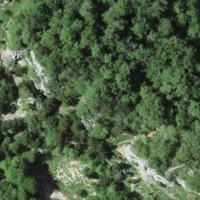
EUNIS habitat code: 41
Species observed at this site:
Noccaea montana
Geranium sanguineum
Vincetoxicum hirundinaria